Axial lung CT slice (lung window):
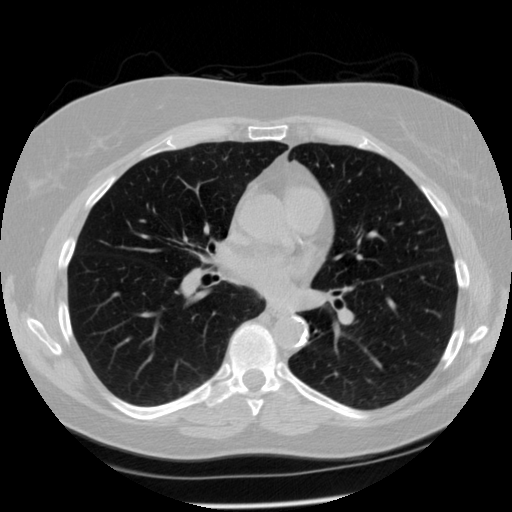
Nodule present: no